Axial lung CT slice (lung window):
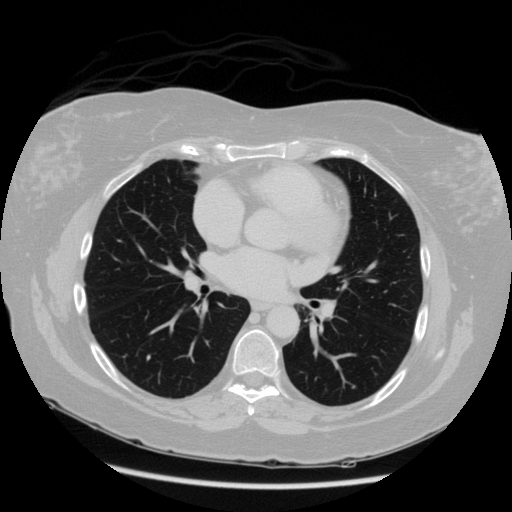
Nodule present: no